Question: I have method which have to add customer:
'''
[WebInvoke(UriTemplate = "/", Method = "POST", ResponseFormat = WebMessageFormat.Json)]
[OperationContract]
string CreateCustomer(Customer customer);
'''
And i have a problem because all calls to this method fails!
The same method with working well (just return Customer object bu request id in url).
Response from wcf service:
'''
Status: 400
headers = {
"Cache-Control" = private;
"Content-Length" = 2900;
"Content-Type" = "text/html";
Date = "Tue, 22 Mar 2011 12:51:09 GMT";
Server = "Microsoft-IIS/7.0";
"X-Aspnet-Version" = "4.0.30319";
"X-Powered-By" = "ASP.NET";
}
<!DOCTYPE html PUBLIC "-//W3C//DTD XHTML 1.0 Transitional//EN" "http://www.w3.org/TR/xhtml1/DTD/xhtml1-transitional.dtd">
<html xmlns="http://www.w3.org/1999/xhtml">
<head>
<title>Request Error</title>
<style>BODY { color: #000000; background-color: white; font-family: Verdana; margin-left: 0px; margin-top: 0px; } #content { margin-left: 30px; font-size: .70em; padding-bottom: 2em; } A:link { color: #336699; font-weight: bold; text-decoration: underline; } A:visited { color: #6699cc; font-weight: bold; text-decoration: underline; } A:active { color: #336699; font-weight: bold; text-decoration: underline; } .heading1 { background-color: #003366; border-bottom: #336699 6px solid; color: #ffffff; font-family: Tahoma; font-size: 26px; font-weight: normal;margin: 0em 0em 10px -20px; padding-bottom: 8px; padding-left: 30px;padding-top: 16px;} pre { font-size:small; background-color: #e5e5cc; padding: 5px; font-family: Courier New; margin-top: 0px; border: 1px #f0f0e0 solid; white-space: pre-wrap; white-space: -pre-wrap; word-wrap: break-word; } table { border-collapse: collapse; border-spacing: 0px; font-family: Verdana;} table th { border-right: 2px white solid; border-bottom: 2px white solid; font-weight: bold; background-color: #cecf9c;} table td { border-right: 2px white solid; border-bottom: 2px white solid; background-color: #e5e5cc;}</style>
</head>
<body>
'''
and i cannot debug method because problem occups before step in method.
I think that problem with my first argument
How to do right? And how to work with it (Parse json on server)?

'''
<!DOCTYPE HTML PUBLIC "-//W3C//DTD HTML 4.01//EN""http://www.w3.org/TR/html4/strict.dtd">
<HTML><HEAD><TITLE>Bad Request</TITLE>
<META HTTP-EQUIV="Content-Type" Content="text/html; charset=us-ascii"></HEAD>
<BODY><h2>Bad Request - Invalid Header</h2>
<hr><p>HTTP Error 400. The request has an invalid header name.</p>
</BODY></HTML>
'''
but i am not sure that this is the same problem like customer have!
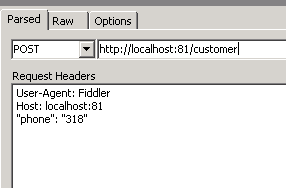
Answer: I'm not entirely sure what problems you are getting, but when I looked into this, I had a different header:
'Content-Type = application/xml'
Also, you appear to have chopped off the body from your question, that could be useful.